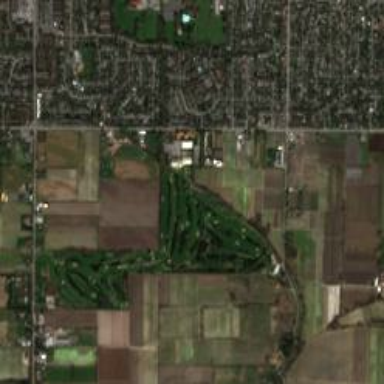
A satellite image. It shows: Golf course.